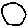
Label: circle